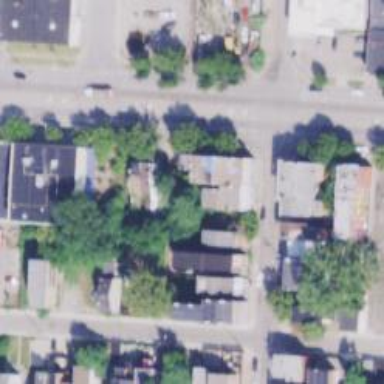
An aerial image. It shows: Alley classified as service road.